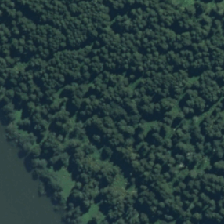
Land cover: indigenous_forest